Field crop: maize
Growth stage: 2
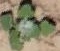
Species: chenopodium